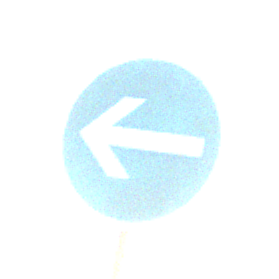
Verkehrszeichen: VorgeschriebeneFahrtrichtungHierLinks
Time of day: SunriseSunset
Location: Outdoor (Nature)
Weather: Clear
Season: NotSpecified
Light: Natural